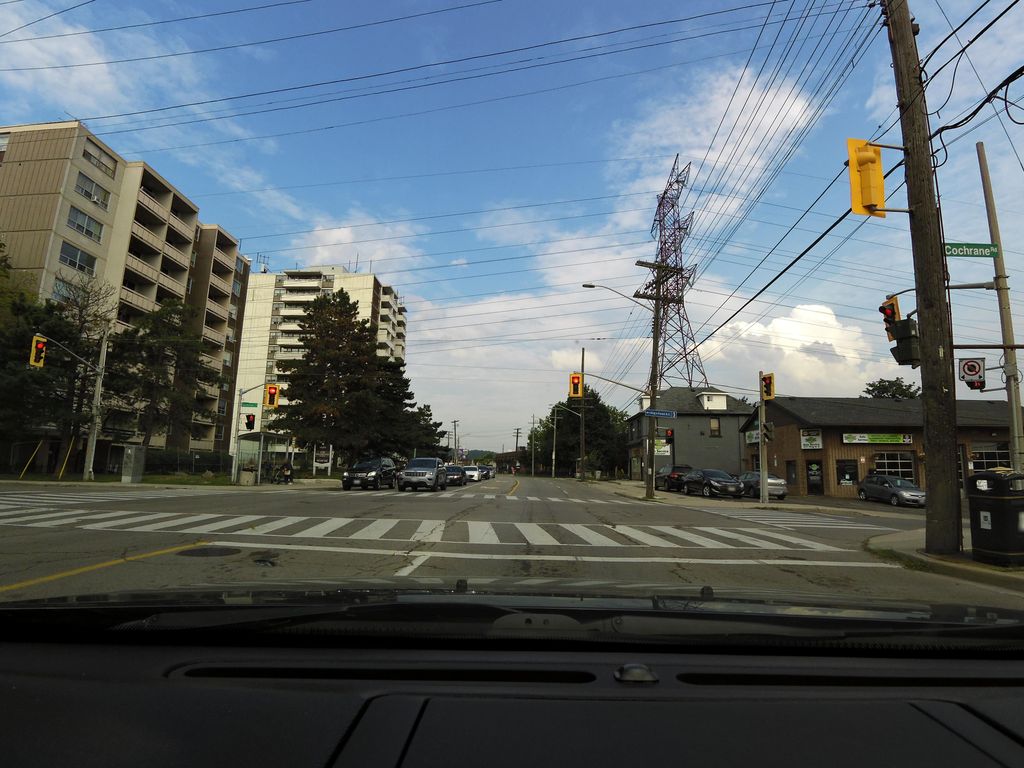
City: hamilton